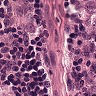
Metastatic tissue present: yes